【题型】填空题　【知识点】立体几何　【难度】easy
如图，正方体 $ABCD-A_1B_1C_1D_1$ 的棱长为 2，$E, F$ 分别为 $BC, CC_1$ 的中点，则平面 $AEF$ 截正方体所得的截面面积为 \underline{\hspace{3cm}}.

\vspace{10pt}

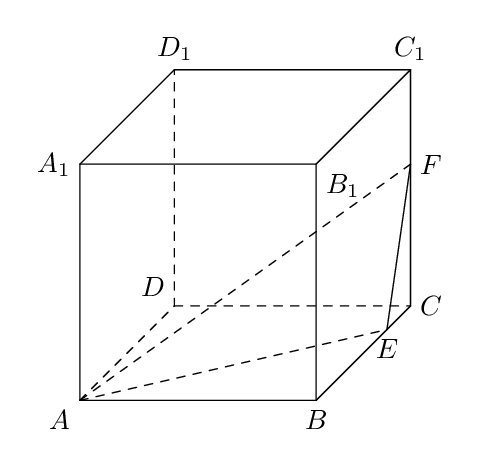
【解答】
\textbf{【答案】} $\dfrac{9}{2}$

\vspace{10pt}

\textbf{【分析】} 由 $EF // BC_1$, $AD_1 // BC_1$, $EF // AD_1$，从而截面为梯形 $AEFD_1$ 求解.

\vspace{10pt}

\textbf{【详解】} 解：如图所示：

因为 $EF // BC_1$, $AD_1 // BC_1$，所以 $EF // AD_1$，所以截面为梯形 $AEFD_1$，

因为正方体的棱长为 2，则 $D_1F = \sqrt{5}$, $EF = \sqrt{2}$, $AD_1 = 2\sqrt{2}$，

梯形的高为 $h = \sqrt{D_1F^2 - \left(\dfrac{AD_1 - EF}{2}\right)^2} = \dfrac{3\sqrt{2}}{2}$，

所以梯形的面积为：$S = \dfrac{1}{2}(AD_1 + EF)h = \dfrac{9}{2}$，

故答案为：$\dfrac{9}{2}$

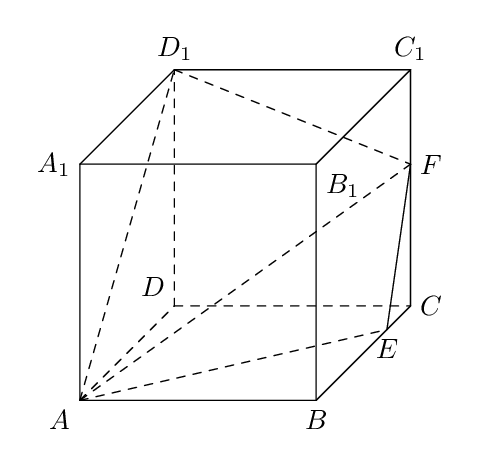